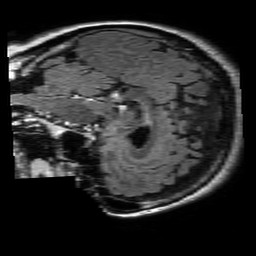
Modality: FLAIR
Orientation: sagittal
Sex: female
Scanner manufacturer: philips
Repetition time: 11 s
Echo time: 0.125 s